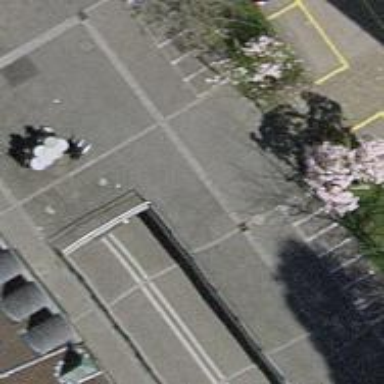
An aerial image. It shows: Footway surfaced with paving stones.